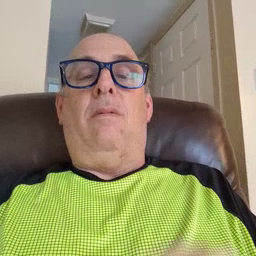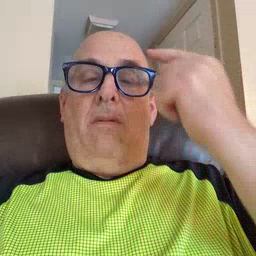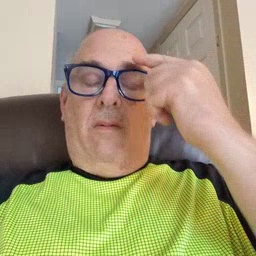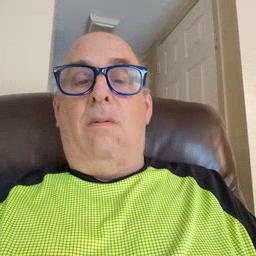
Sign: think